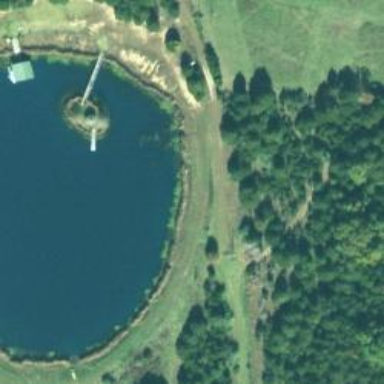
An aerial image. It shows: Serene pond surrounded by nature.